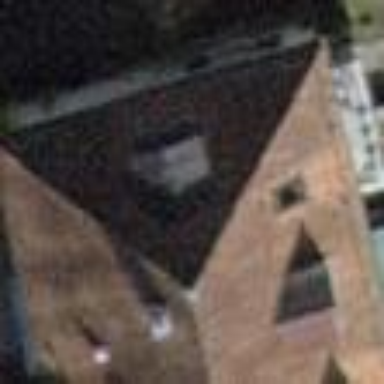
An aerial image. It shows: Semidetached house with hipped roof.